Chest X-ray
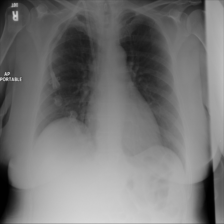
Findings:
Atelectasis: negative
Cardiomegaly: negative
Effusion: negative
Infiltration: negative
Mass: negative
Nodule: negative
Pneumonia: negative
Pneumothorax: negative
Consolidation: negative
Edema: negative
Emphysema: negative
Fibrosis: negative
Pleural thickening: negative
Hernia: negative